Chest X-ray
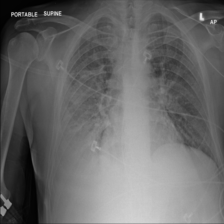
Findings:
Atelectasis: negative
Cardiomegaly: negative
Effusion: negative
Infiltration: negative
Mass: negative
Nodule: negative
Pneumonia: positive
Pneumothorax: negative
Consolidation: negative
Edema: positive
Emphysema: negative
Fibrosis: negative
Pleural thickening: negative
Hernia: negative